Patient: sex M, age 74
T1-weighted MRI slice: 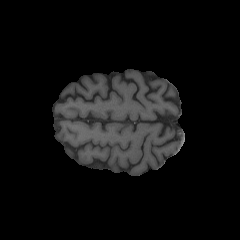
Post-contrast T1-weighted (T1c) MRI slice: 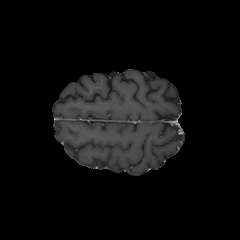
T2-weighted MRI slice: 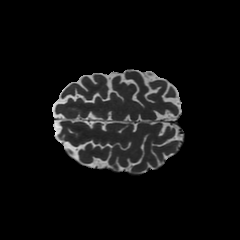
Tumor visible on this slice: no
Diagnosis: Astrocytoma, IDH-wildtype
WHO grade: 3